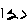
Label: hexagon